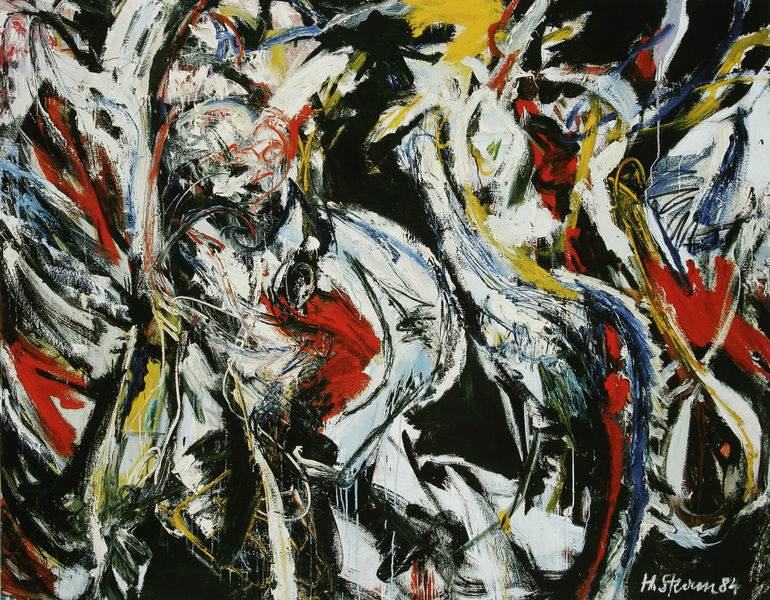
Künstler: Helmut Sturm
Standort: Berlin
Institution: Galerie Georg Nothelfer
Schlagwörter: blau, dunkel, gemälde, weiß, gelb, grün, menschen, ocker, bewegung, bunt, grau, hell, orange, schwarz, rot, flächig, malerei, gesicht, signatur, öl, figur, kontrast, rosa, chaos, moderne, abstrakt, modern, farbe, formen, linien, signiert, sturm, wild, striche, linie, form, durcheinander, strich, pinselstriche, ausbruch, exressionismus, aufstrebend, helmut sturm, h.sturm, h.sturm84, ungezügelt